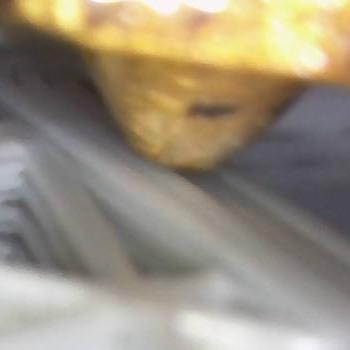
Flow rate: 78%